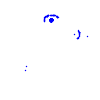
Particle: electron